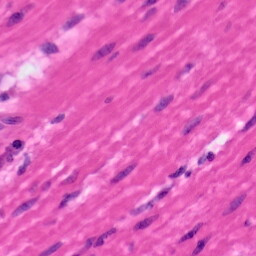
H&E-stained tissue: Pancreatic